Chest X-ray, PA view. Patient: 47 years old, sex F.
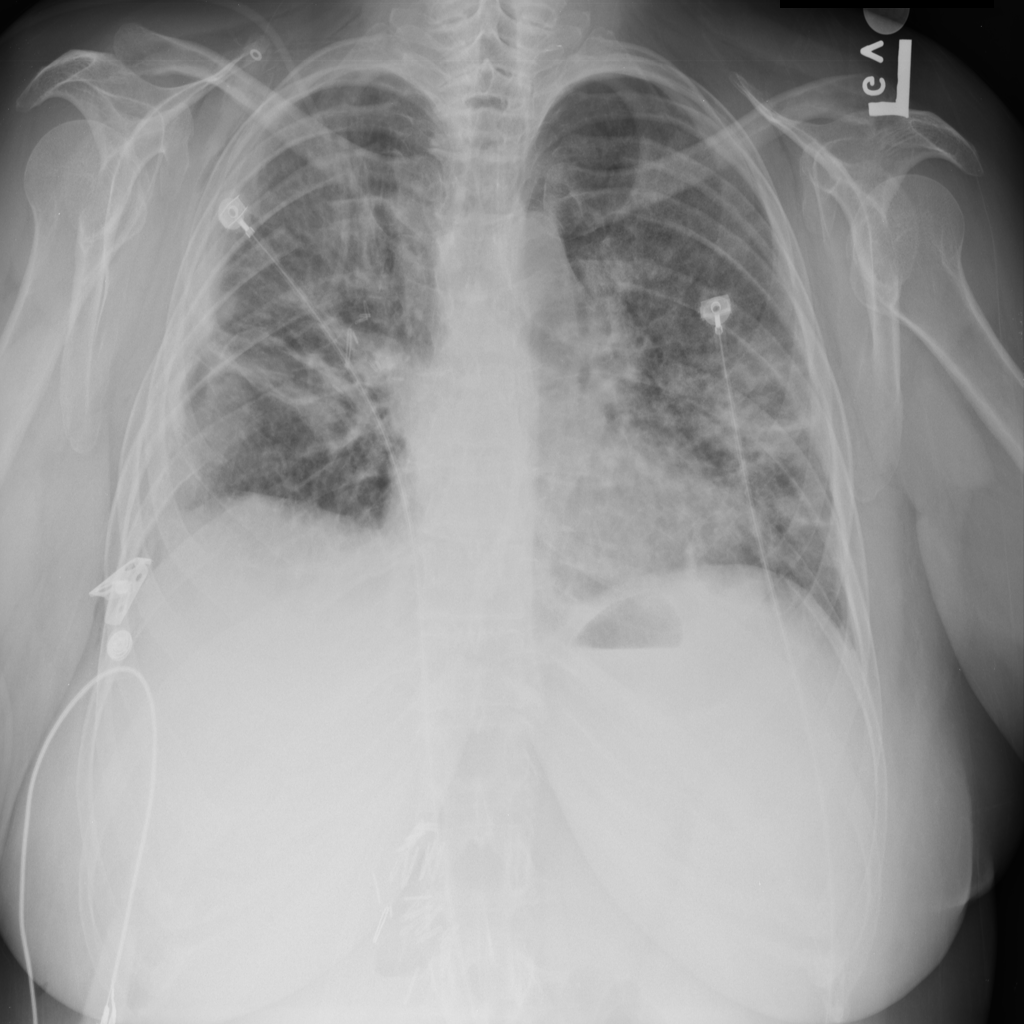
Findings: Atelectasis, Infiltration